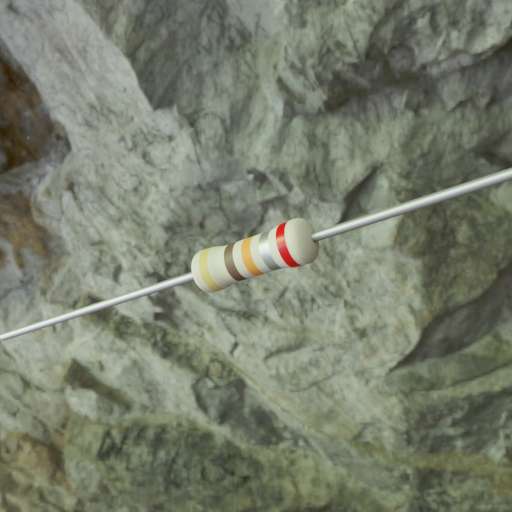
Resistor colour bands (in order): gold, brown, orange, silver, red